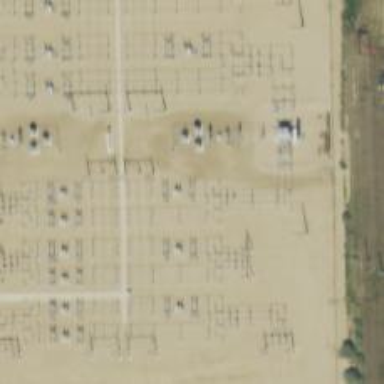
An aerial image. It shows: Switch used for power control.